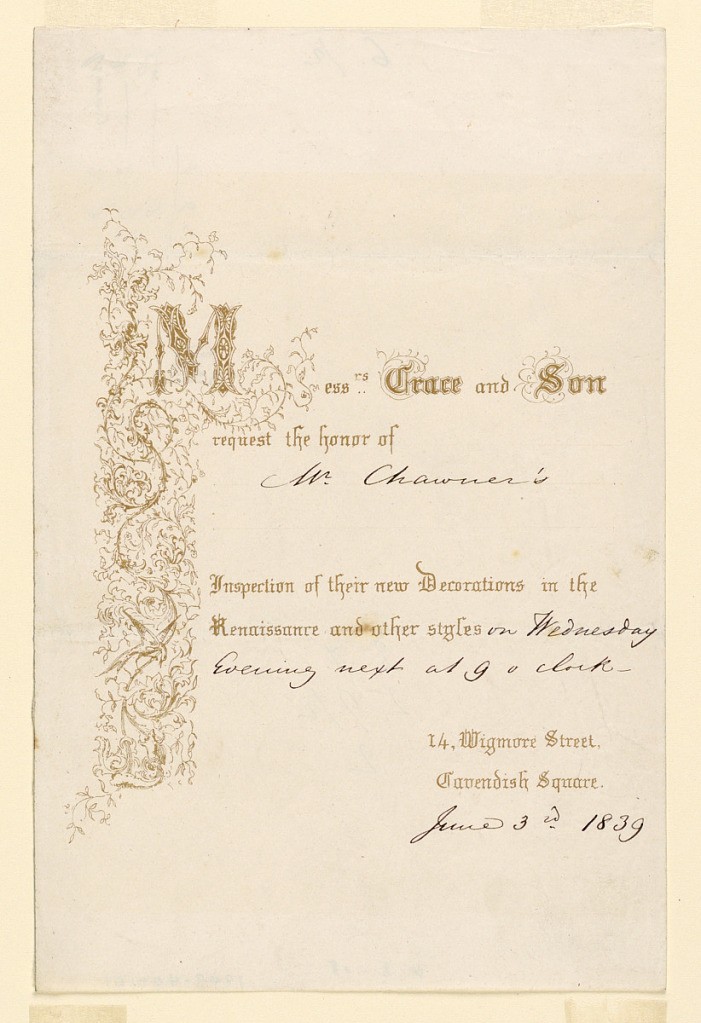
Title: Invitation to an Opening at 14 Wigmore Street, 1839
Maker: Crace & Son, British, 1768 – 1899
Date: ca. 1839
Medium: Engraving, pen and ink
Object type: Print
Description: Left margin, swirling vertical floral motif.